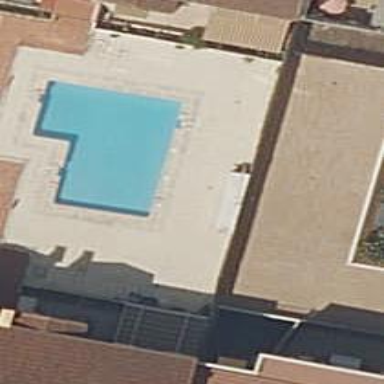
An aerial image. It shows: Swimming pool located in leisure land.